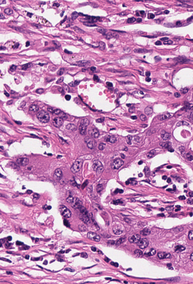
Tumor epithelial tissue: yes
Tumor-associated stroma tissue: yes
Normal tissue: no